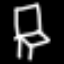
Label: chair